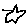
Label: star